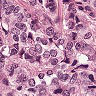
Metastatic tissue present: yes